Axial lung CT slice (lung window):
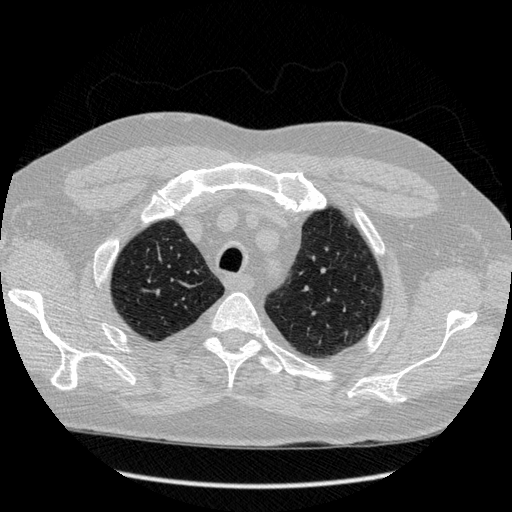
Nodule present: no